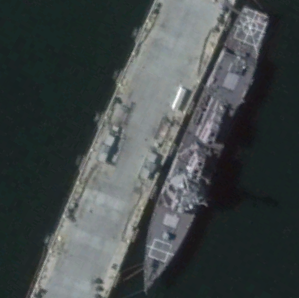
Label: destroyer